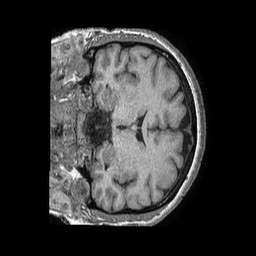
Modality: T1w
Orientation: coronal
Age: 38
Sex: female
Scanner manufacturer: philips
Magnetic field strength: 1.5 T
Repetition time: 0.007774 s
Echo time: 0.003548 s